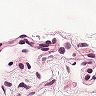
Metastatic tissue present: no